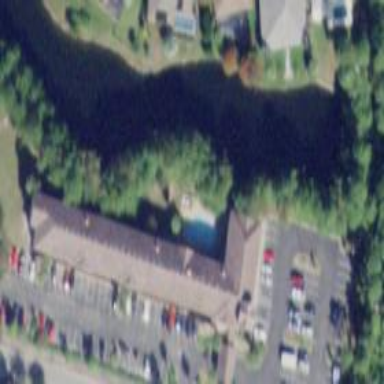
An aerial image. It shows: Hotel building.